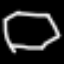
Label: octagon